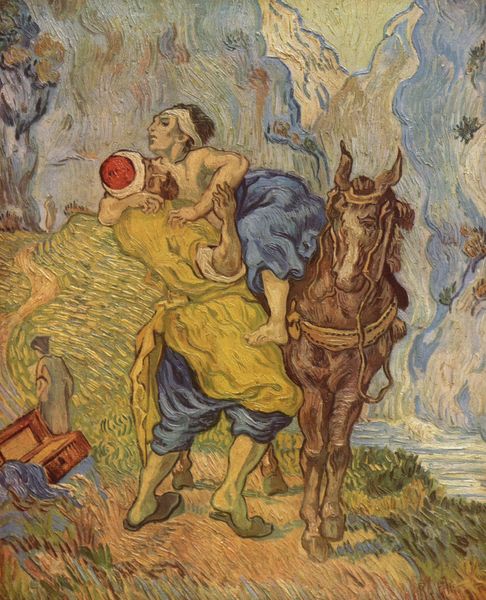
Titel: Der gute Samariter (nach Delacroix)
Künstler: Vincent van Gogh
Standort: Otterlo
Institution: Kröller-Müller Museum
Schlagwörter: baum, berg, blau, felsen, fuß, gemälde, himmel, kampf, mann, nackt, schatten, wasser, weiß, wolken, fluss, gelb, grün, impressionismus, landschaft, menschen, ocker, see, teich, blumen, braun, frau, grau, hell, hintergrund, hut, kleider, licht, männer, profil, rücken, schwarz, strasse, stützen, szene, blüten, gras, rot, tier, tuch, weg, wiese, expressionismus, hochformat, leute, malerei, rock, bart, gesichter, hose, kappe, mütze, arm, arme, falten, gesicht, halten, stehen, stein, steine, stirnband, tragen, bach, feld, natur, gehen, gewässer, pfad, boden, gewand, mantel, drei, kind, paar, personen, vater, ohren, schulter, wasserfall, esel, pferd, reiter, beine, huf, hufe, reiten, zaumzeug, zügel, füße, wellen, kommode, komplementär, schuhe, laufen, berge, farben, gebirge, modern, tag, schlucht, van gogh, not, schlacht, kopftuch, monet, klavier, schublade, waden, oberkörper, bauer, strümpfe, wasserfarben, truhe, deckel, offen, krank, gogh, orient, raub, verletzt, kiste, schachtel, tasche, kornblumen, pinselduktus, pinselstrich, maultier, kopie, vincent van gogh, kasten, kranker, expressiv, hilfe, heben, entführung, pinselstriche, zaum, schatulle, bandage, tunika, turban, gemölde, sohn, wolkem, pantoffeln, schatz, helfen, retten, rettung, verwundeter, vincent, koffer, hilflos, box, delacroix, retter, samariter, helfer, verletzter, absteigen, sabinerinnen, turgan, 1880, 1890, hut#, verwundeter#, hlefen, widse, gelbes gewand, kisre